Field crop: maize
Growth stage: 2
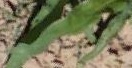
Species: maize